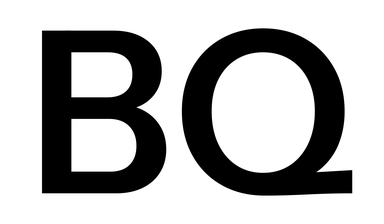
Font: InstrumentSans_SemiBold